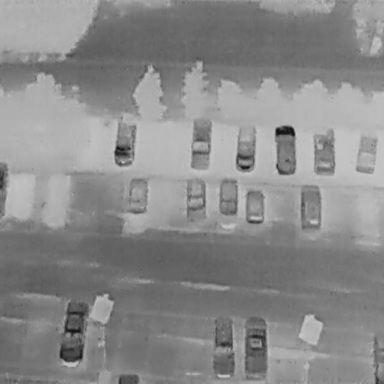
There are 16 Cars in the infrared image.